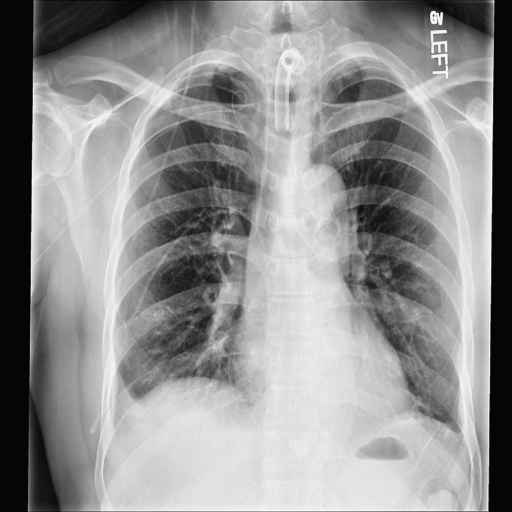
Finding: NORMAL